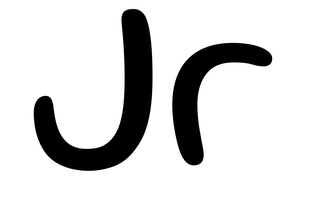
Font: Gluten_Light